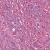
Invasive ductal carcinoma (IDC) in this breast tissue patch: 1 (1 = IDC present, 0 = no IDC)